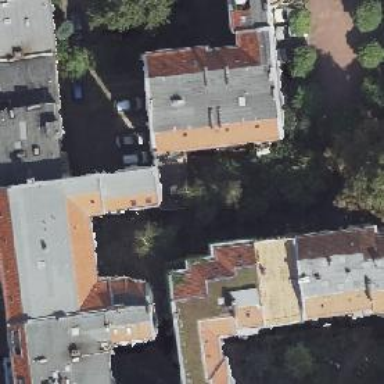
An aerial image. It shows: Unique apartment building with double saltbox roof shape.